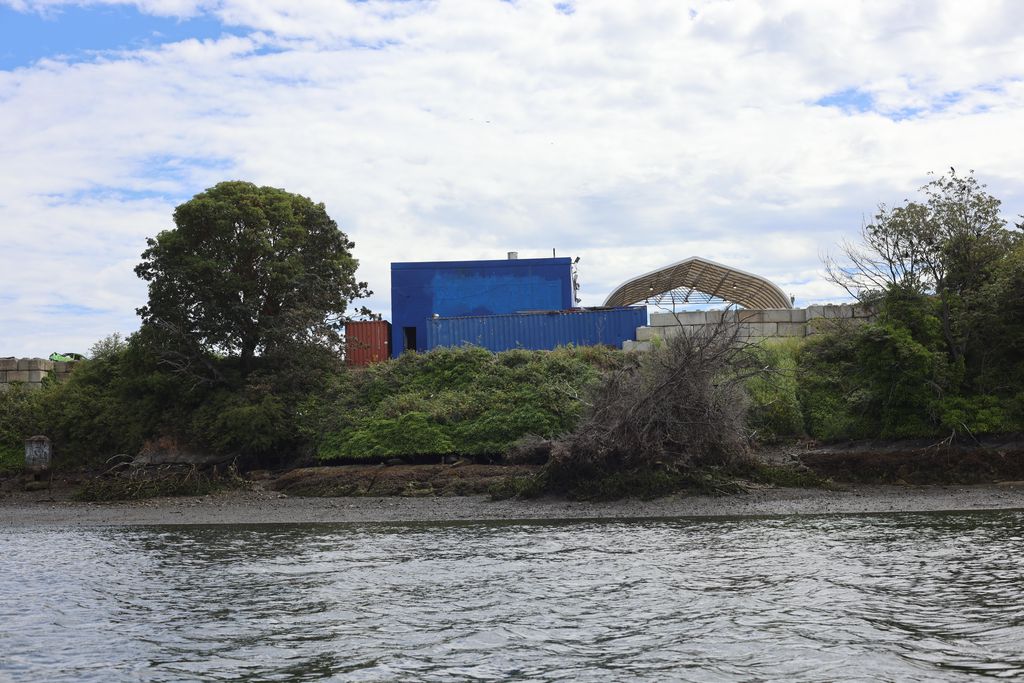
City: victoria